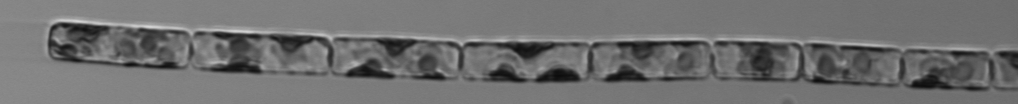
Label: Guinardia_delicatula